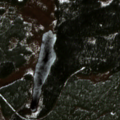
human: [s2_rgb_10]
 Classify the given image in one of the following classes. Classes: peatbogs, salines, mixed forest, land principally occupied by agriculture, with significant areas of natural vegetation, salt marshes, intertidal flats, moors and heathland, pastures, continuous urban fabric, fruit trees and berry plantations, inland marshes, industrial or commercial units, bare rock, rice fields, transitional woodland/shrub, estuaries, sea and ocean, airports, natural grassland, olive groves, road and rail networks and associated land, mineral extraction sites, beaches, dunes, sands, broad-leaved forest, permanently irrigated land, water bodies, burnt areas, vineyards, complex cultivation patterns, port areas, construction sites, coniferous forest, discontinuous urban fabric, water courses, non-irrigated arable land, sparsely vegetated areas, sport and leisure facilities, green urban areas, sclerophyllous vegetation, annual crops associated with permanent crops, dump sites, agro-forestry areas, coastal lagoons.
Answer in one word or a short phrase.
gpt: coniferous forest, peatbogs